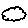
Label: cloud